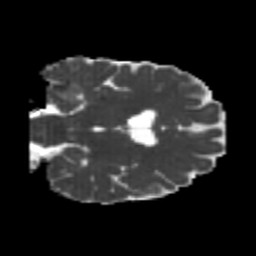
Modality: MD
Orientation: coronal
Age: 21
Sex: male
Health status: healthy
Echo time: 0.074 s